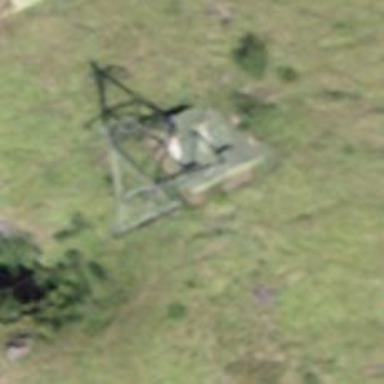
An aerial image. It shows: Pylon for aerialway.